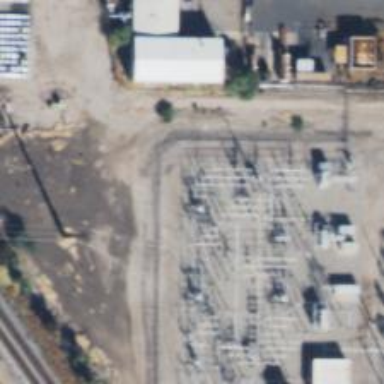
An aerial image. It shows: Switch used for power control.